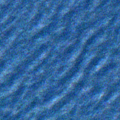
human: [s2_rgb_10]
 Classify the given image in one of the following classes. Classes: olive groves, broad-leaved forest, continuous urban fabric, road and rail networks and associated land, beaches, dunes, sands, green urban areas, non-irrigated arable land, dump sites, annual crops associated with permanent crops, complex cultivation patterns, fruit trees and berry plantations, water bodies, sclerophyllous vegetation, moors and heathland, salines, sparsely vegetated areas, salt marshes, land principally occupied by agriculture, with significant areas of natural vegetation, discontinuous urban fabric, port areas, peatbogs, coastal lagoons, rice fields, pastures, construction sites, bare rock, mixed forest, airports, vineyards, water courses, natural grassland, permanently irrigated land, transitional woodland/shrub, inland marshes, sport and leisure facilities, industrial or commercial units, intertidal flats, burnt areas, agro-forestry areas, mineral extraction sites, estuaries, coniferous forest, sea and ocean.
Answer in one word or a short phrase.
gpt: sea and ocean